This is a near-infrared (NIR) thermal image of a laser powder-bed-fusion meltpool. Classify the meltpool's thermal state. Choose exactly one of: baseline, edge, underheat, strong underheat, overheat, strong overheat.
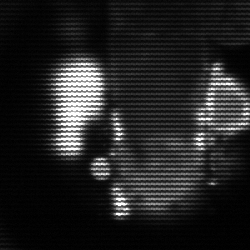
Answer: strong underheat